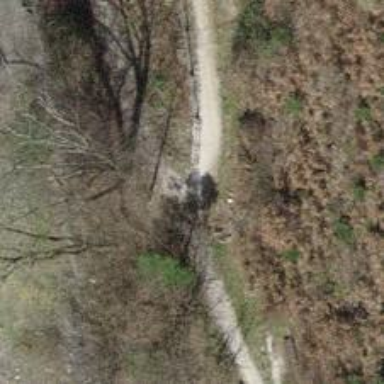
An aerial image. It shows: Path with tracktype grade4.